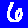
Digit: 6